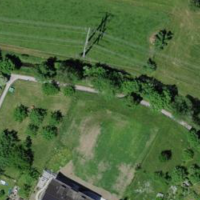
EUNIS habitat code: 24
Species observed at this site:
Certhia brachydactyla
Corvus corone
Alcedo atthis
Sylvia borin
Dendrocopos major
Ranunculus acris
Falco peregrinus
Buteo buteo
Sylvia atricapilla
Turdus iliacus
Muscicapa striata
Chroicocephalus ridibundus
Phylloscopus collybita
Poecile palustris
Anthidium manicatum
Carpocoris purpureipennis
Pseudochorthippus parallelus
Ficaria verna
Erithacus rubecula
Pica pica
Phoenicurus ochruros
Phoenicurus phoenicurus
Columba livia
Gomphocerippus rufus
Garrulus glandarius
Picus viridis
Ficedula hypoleuca
Nomophila noctuella
Acrocephalus scirpaceus
Episyrphus balteatus
Accipiter nisus
Grus grus
Cyanistes caeruleus
Anas platyrhynchos
Sturnus vulgaris
Chloris chloris
Troglodytes troglodytes
Streptopelia decaocto
Linaria cannabina
Fringilla coelebs
Passer domesticus
Passer montanus
Turdus merula
Columba palumbus
Carduelis carduelis
Phalacrocorax carbo
Fringilla montifringilla
Parus major
Hirundo rustica
Milvus milvus
Turdus pilaris
Phylloscopus trochilus
Motacilla alba
Delichon urbicum